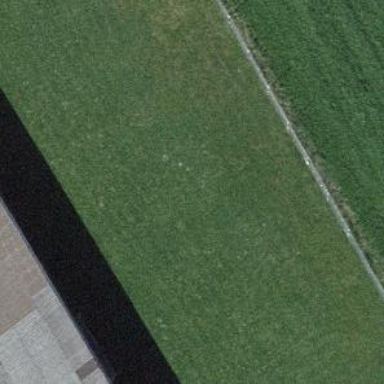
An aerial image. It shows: Soccer pitch with grass surface for leisure land.